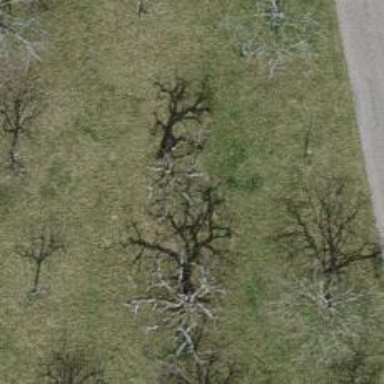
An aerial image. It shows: Single tag "natural: tree."